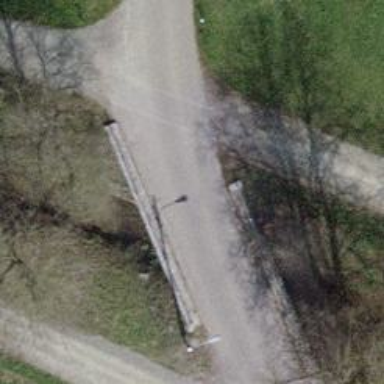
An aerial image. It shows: Unclassified road on bridge.